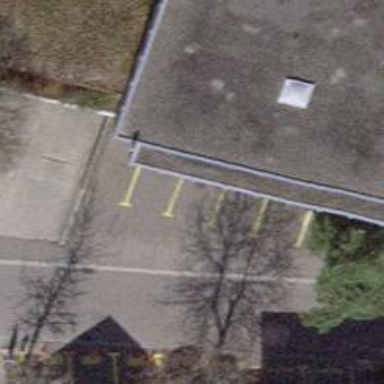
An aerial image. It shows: Parking area with pebblestone surface.